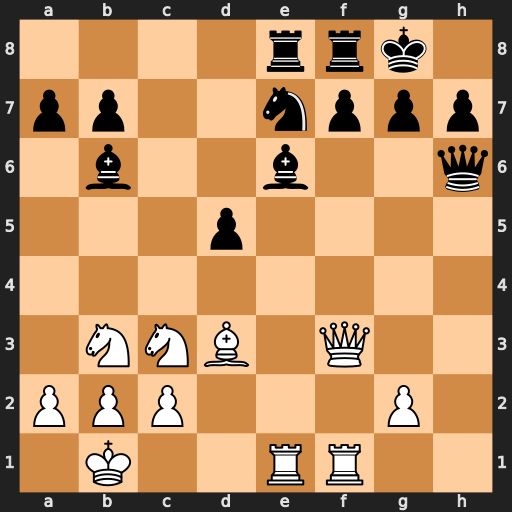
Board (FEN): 4rrk1/pp2nppp/1b2b2q/3p4/8/1NNB1Q2/PPP3P1/1K2RR2
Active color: w
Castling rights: -
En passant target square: -
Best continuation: Rh1 Qxh1 Rxh1